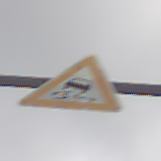
Verkehrszeichen: SchleuderOderRutschgefahr
Umgebung: Outdoor, Suburban
Tageszeit: MorningAfternoon
Wetter: Overcast
Licht: Natural
Jahreszeit: NotSpecified
Kontrast: LowContrast